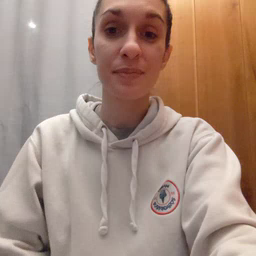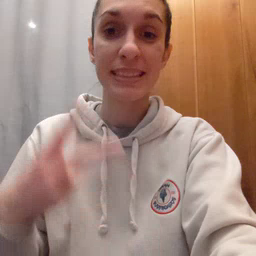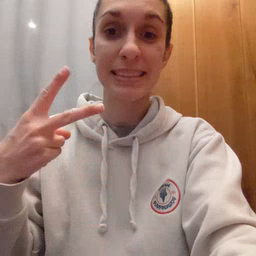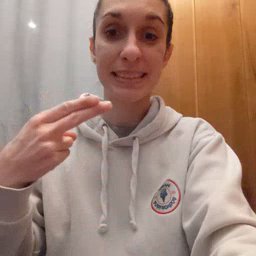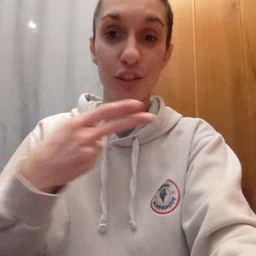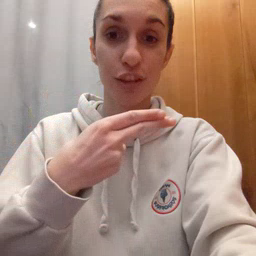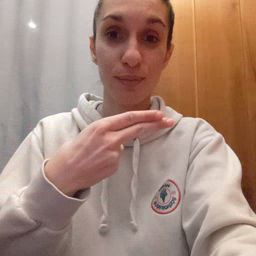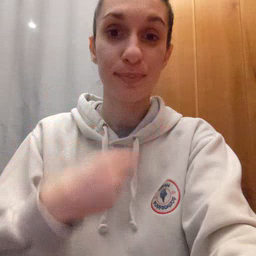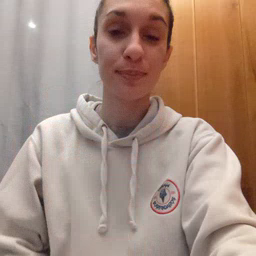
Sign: scissors